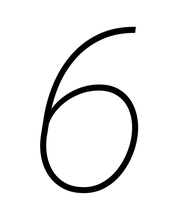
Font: Roboto-Italic_Thin_Italic